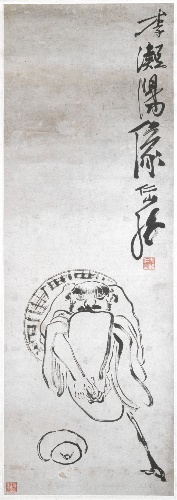
Title: 清  蘇仁山  李凝陽像  軸|The Immortal Li Tieguai
Artist: Su Renshan
Artist bio: Chinese, 1814–1849
Object type: Hanging scroll
Classification: Paintings
Medium: Hanging scroll; ink on paper
Culture: China
Period: Qing dynasty (1644–1911)
Dimensions: 45 1/2 x 15 3/4 in. (115.6 x 40 cm)
Department: Asian Art
Credit line: Gift of Robert Hatfield Ellsworth, in memory of La Ferne Hatfield Ellsworth, 1986
Accession year: 1986
Repository: Metropolitan Museum of Art, New York, NY
Tags: Men